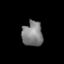
Tissue: lung
Cell type: Others
Senescence score: 0.2354
Nuclear area (px): 505
Mean DAPI intensity: 127.008